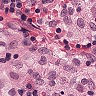
Metastatic tissue present: no